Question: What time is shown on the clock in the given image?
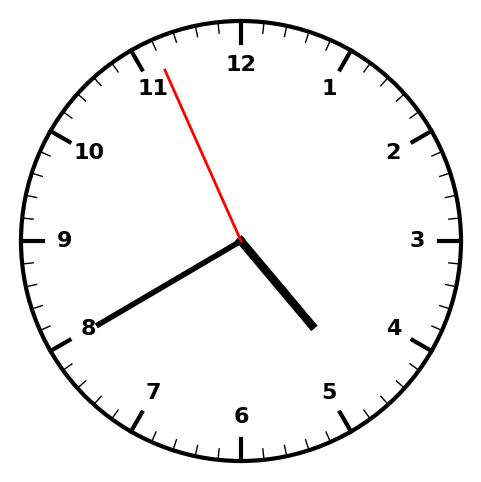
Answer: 04:39:56